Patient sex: M
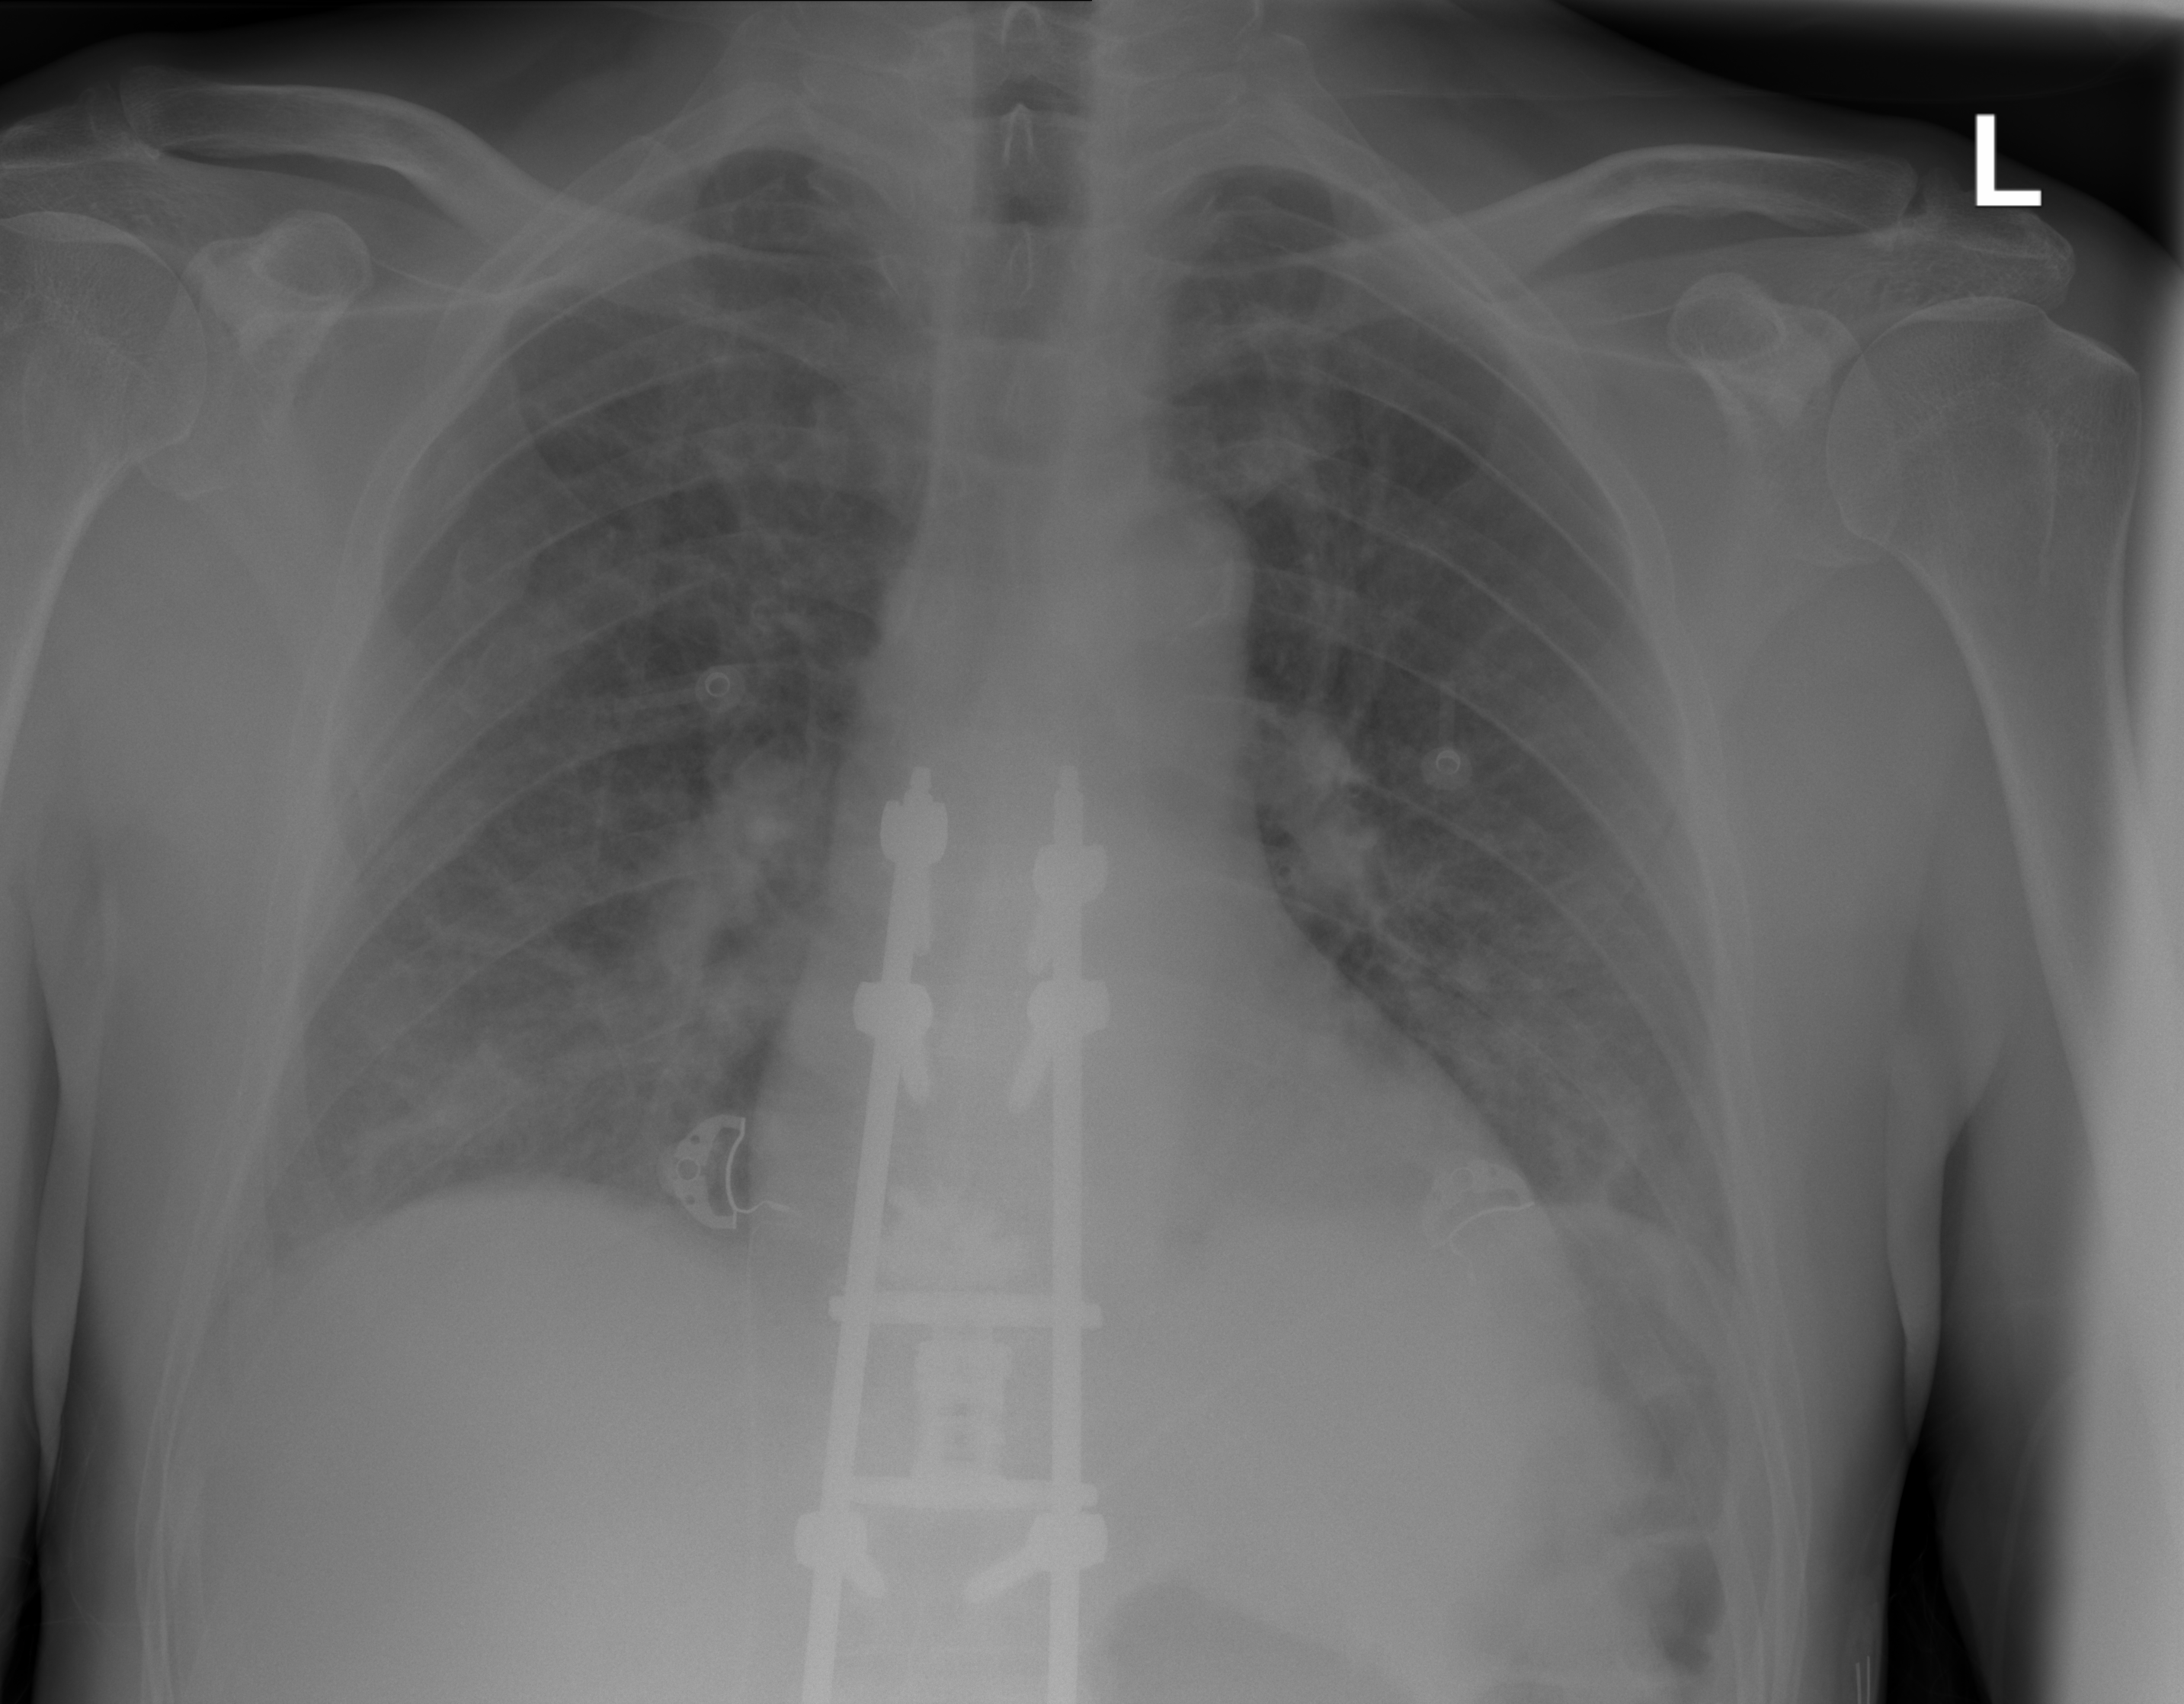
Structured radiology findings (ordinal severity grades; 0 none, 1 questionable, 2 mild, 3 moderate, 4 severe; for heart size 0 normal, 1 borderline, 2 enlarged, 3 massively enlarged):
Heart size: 0
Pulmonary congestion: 3
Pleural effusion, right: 0
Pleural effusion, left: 0
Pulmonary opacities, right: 0
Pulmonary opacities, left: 0
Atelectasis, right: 0
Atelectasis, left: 0